Question: I have a CSS sucker fish side-menu on my page. When the user clicks on an item in the page, I'm popping up a jQuery UI dialog box and inside a div on the page I am loading an HTML page through jQuery AJAX.
In Chrome the focus shifts away from the menu and onto the jQuery UI dialog box whenever I click on an item on the menu.
But in IE and Opera the focus remains on the menu even after I have clicked on the item. The jQuery UI dialog box is unable to shift the focus away from the menu hence it remains open and obstructs the view of the user.
Please take a look at the attached image.

As you can see I even added an text-box and grabbed the focus there, but even so there is no change.
As requested, <URL>.
: When you open the website in IE 9, and you click on say or , the menu doesn't close, but it should because I'm opening up a modal dialog while loading the page behind in the div. But if you open the page in chrome, and try the same thing, the menu closes, as it should.
Attaching relevant code snippets:-
'''
/**********************************************
Function to load an html page inside a div
**********************************************/
function loadPageInDiv(containerDiv, pageToLoad, divToLoadIn, loadingDialog, callBackFunction) {
var parentDiv = $("#" + containerDiv);
var loadDiv = $("#" + divToLoadIn);
var dialogBox = $("#" + loadingDialog);
// Show dialog box first, then fadeOut, then load, then fadeIn,the close.
$(dialogBox).data('loadDiv', loadDiv).dialog("open");
$(loadDiv).load(pageToLoad, function (response, status, xhr) {
if (response == "error") {
$(dialogBox).dialog('close');
}
else {
if (callBackFunction != null) {
callBackFunction();
}
checkAndDisplay(loadingDialog, divToLoadIn);
}
});
}
'''
Function to initialize the jquery-ui dialog box.
'''
/**************************************
Function to initialize the dialog box
*****************************************/
function initializePleaseWaitDialog() {
$("#osmPleaseWait").dialog({
autoOpen: false,
modal: true,
dialogClass: 'noTitleDialog',
draggable: false,
resizable: false
});
}
'''
Function to toggle DIV display
'''
/***************************************
Function to toggle div display
****************************************/
function checkAndDisplay(dialogToHide, divToShow) {
$("#" + divToShow).css('display', 'block');
$("#" + dialogToHide).dialog("close");
}
'''
UPDATE #3: I tried another way, On the , I am hiding all the secondary divs.
'''
$(".osmMenuObject,.mainCatHeaderWithoutChild").click(function () {
// Currently Selected
$(".osmMenuObject,.mainCatHeaderWithoutChild").removeClass("osmServiceListSelected");
$(this).addClass("osmServiceListSelected");
// Hiding the div**
$(".secondaryMenuContainer").css('display', 'none');
var pageToLoad = $(this).children("input[type='hidden']").val();
loadPageInDiv("serviceLoadDivContainer", pageToLoad, "serviceLoadDiv", "osmPleaseWait");
return false;
});
'''
I have then updated the code in 'checkAndDisplay', to remove the display attribute I added earlier, but it still doesn't work.
'''
function checkAndDisplay(dialogToHide, divToShow) {
$("#" + dialogToHide).dialog("close");
$("#" + divToShow).css('display', 'block');
$(".secondaryMenuContainer").css('display', '');
}
'''
HERE is the for the page.
'''
<div class="osmListContainerSpecial">
<div class="osmListHeader" id="osmListHeaderServices">
Our Services
</div>
<div class="mainCatHeader">
Software Development
</div>
<%-- Technologies --%>
<div class="secondCatHeader">
Technologies
<div class="secondaryMenuContainer" id="softwareDevTech">
<div class="secondaryMenu" style="COLOR: #3e3e3e" id="techMenu">
<div class="osmMenuObject">
.NET/ C#
<input type="hidden" value="ServicesHTML/SoftwareDevelopment/Applications/techCSharp.html" />
<div class="shortMenuDesc">
Our primary area of expertise, with over 5 years of experience.</div>
</div>
<div class="osmMenuObject">
MS-SQL
<input type="hidden" value="ServicesHTML/SoftwareDevelopment/Applications/techMsSQL.html" />
<div class="shortMenuDesc">
We have been working with SQL for over 6 years now.</div>
</div>
<div class="osmMenuObject">
MySQL
<input type="hidden" value="ServicesHTML/SoftwareDevelopment/Applications/techMySQL.html" />
<div class="shortMenuDesc">
Open Source Database for faster, hassle-free deployment.</div>
</div>
<div class="osmMenuObject">
Silverlight
<input type="hidden" value="ServicesHTML/SoftwareDevelopment/Applications/techSilverlight.html" />
<div class="shortMenuDesc">
Lorem ipsum dolor sit amet, consectetur adipiscing elit. Quisque sit.</div>
</div>
<div class="osmMenuObject">
MVC
<input type="hidden" value="ServicesHTML/SoftwareDevelopment/Applications/techMVC.html" />
<div class="shortMenuDesc">
Lorem ipsum dolor sit amet, consectetur adipiscing elit. Quisque sit.</div>
</div>
<div class="osmMenuObject">
Azure
<input type="hidden" value="ServicesHTML/SoftwareDevelopment/Applications/techAzure.html" />
<div class="shortMenuDesc">
Lorem ipsum dolor sit amet, consectetur adipiscing elit. Quisque sit.</div>
</div>
</div>
</div>
</div>
<%-- Applications --%>
<div class="secondCatHeader">
Applications
<div class="secondaryMenuContainer" id="softwareDevApp">
<div class="secondaryMenu">
<div id="appMsCRM" class="osmMenuObject">
Microsoft CRM
<input type="hidden" value="ServicesHTML/SoftwareDevelopment/Technologies/appMsCRM.html" />
<div class="shortMenuDesc">
Our primary area of expertise, with over 5 years of experience.</div>
</div>
<div id="appQb" class="osmMenuObject">
QuickBooks
<input type="hidden" value="ServicesHTML/SoftwareDevelopment/Technologies/appQb.html" />
<div class="shortMenuDesc">
Lorem ipsum dolor sit amet, consectetur adipiscing elit. Quisque sit.</div>
</div>
<div id="appGP" class="osmMenuObject">
Great Plains
<input type="hidden" value="ServicesHTML/SoftwareDevelopment/Technologies/appGp.html" />
<div class="shortMenuDesc">
Lorem ipsum dolor sit amet, consectetur adipiscing elit. Quisque sit.</div>
</div>
<div id="appSP" class="osmMenuObject">
Sharepoint
<input type="hidden" value="ServicesHTML/SoftwareDevelopment/Technologies/appSp.html" />
<div class="shortMenuDesc">
Lorem ipsum dolor sit amet, consectetur adipiscing elit. Quisque sit.</div>
</div>
<div id="appXero" class="osmMenuObject">
Xero
<input type="hidden" value="ServicesHTML/SoftwareDevelopment/Technologies/appXero.html" />
<div class="shortMenuDesc">
Lorem ipsum dolor sit amet, consectetur adipiscing elit. Quisque sit.</div>
</div>
<div id="appFB" class="osmMenuObject">
Freshbooks
<input type="hidden" value="ServicesHTML/SoftwareDevelopment/Technologies/appFb.html" />
<div class="shortMenuDesc">
Lorem ipsum dolor sit amet, consectetur adipiscing elit. Quisque sit.</div>
</div>
<div id="appSF" class="osmMenuObject">
SalesForce
<input type="hidden" value="ServicesHTML/SoftwareDevelopment/Technologies/appSF.html" />
<div class="shortMenuDesc">
Lorem ipsum dolor sit amet, consectetur adipiscing elit. Quisque sit.</div>
</div>
<div id="appNav" class="osmMenuObject">
Navision
<input type="hidden" value="ServicesHTML/SoftwareDevelopment/Technologies/appNavision.html" />
<div class="shortMenuDesc">
Lorem ipsum dolor sit amet, consectetur adipiscing elit. Quisque sit.</div>
</div>
</div>
</div>
</div>
<%-- Independent Software Testing --%>
<div class="mainCatHeaderWithoutChild">
Independent Software Testing
<input type="hidden" value="ServicesHTML/Testing.html" />
</div>
<%-- Technnical Documentation --%>
<div class="mainCatHeaderWithoutChild">
Technnical Documentation
<input type="hidden" value="ServicesHTML/Documentation.html" />
</div>
<%-- Case Studies --%>
<div class="mainCatHeaderWithChild">
Case Studies
<div class="secondaryMenuContainer">
<div class="secondaryMenu" style="COLOR: #3e3e3e">
<div class="osmMenuObject">
Media - Astral
<input type="hidden" value="ServicesHTML/CaseStudies/csAstral.html" />
<div class="shortMenuDesc">
Lorem ipsum dolor sit amet, consectetur adipiscing elit. Quisque sit.</div>
</div>
<div class="osmMenuObject">
Waste Disposal - RGMRM
<input type="hidden" value="ServicesHTML/CaseStudies/csRGMRM.html" />
<div class="shortMenuDesc">
Lorem ipsum dolor sit amet, consectetur adipiscing elit. Quisque sit.</div>
</div>
<div class="osmMenuObject">
Insurance - IAAH
<input type="hidden" value="ServicesHTML/CaseStudies/csIAAH.html" />
<div class="shortMenuDesc">
Lorem ipsum dolor sit amet, consectetur adipiscing elit. Quisque sit.</div>
</div>
<div class="osmMenuObject">
Housing Providers - TalonPro
<input type="hidden" value="ServicesHTML/CaseStudies/csTalonPro.html" />
<div class="shortMenuDesc">
Lorem ipsum dolor sit amet, consectetur adipiscing elit. Quisque sit.</div>
</div>
<div class="osmMenuObject">
Education and Training - Met Film
<input type="hidden" value="ServicesHTML/CaseStudies/csMetFilm.html" />
<div class="shortMenuDesc">
Lorem ipsum dolor sit amet, consectetur adipiscing elit. Quisque sit.</div>
</div>
<div class="osmMenuObject">
Industry - Bates
<input type="hidden" value="ServicesHTML/CaseStudies/csBates.html" />
<div class="shortMenuDesc">
Lorem ipsum dolor sit amet, consectetur adipiscing elit. Quisque sit.</div>
</div>
<div class="osmMenuObject">
Industry - Atdec
<input type="hidden" value="ServicesHTML/CaseStudies/csAtdec.html" />
<div class="shortMenuDesc">
Lorem ipsum dolor sit amet, consectetur adipiscing elit. Quisque sit.</div>
</div>
</div>
</div>
</div>
</div>
'''
Please let me know if you need any other code, or have any other queries.
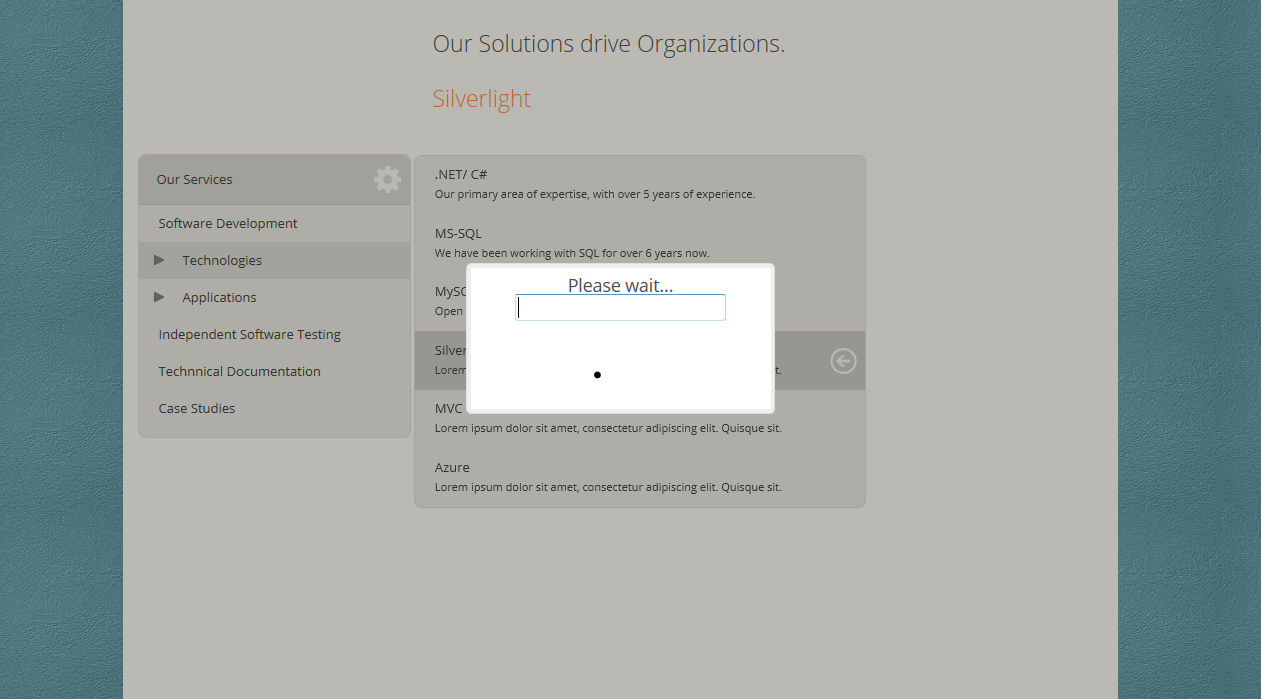
Answer: Okay since there hasn't been a proper workaround. Here's what I did to circumvent problem. Some may think that it's slightly hack-y but I couldn't find any other solution.
If you check my I am hiding the secondary menu,
'''
$(".osmMenuObject,.mainCatHeaderWithoutChild").click(function () {
// Currently Selected
$(".osmMenuObject,.mainCatHeaderWithoutChild").removeClass("osmServiceListSelected");
$(this).addClass("osmServiceListSelected");
// Hiding the div || THIS WAS NEW
$(".secondaryMenuContainer").css('display', 'none');
var pageToLoad = $(this).children("input[type='hidden']").val();
loadPageInDiv("serviceLoadDivContainer", pageToLoad, "serviceLoadDiv", "osmPleaseWait");
return false;
});
'''
Now in the 'document.ready()' event itself, I'm adding another event.
'''
$(".secondCatHeader,.mainCatHeaderWithChild").hover(function () {
$(this).children(".secondaryMenuContainer").css('display', '');
})
'''
Now what this will do is, whenever we hover over one of the menu items, and it has a children with the class '.secondaryMenuContainer', it'll clear the inline display from that class. So the 'display:none' that I had set earlier will be cleared. I've tested this with IE 9.0 and Opera, and it seems to be working properly.
Thanks everyone.